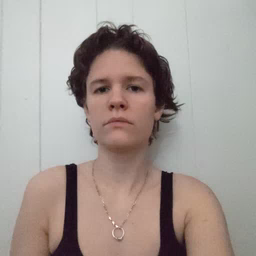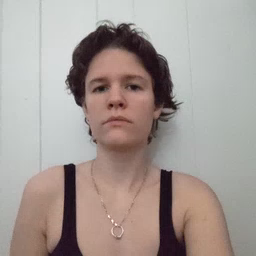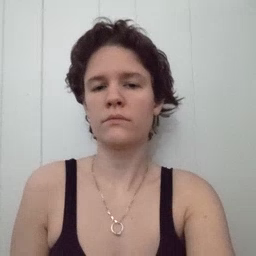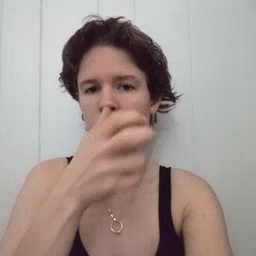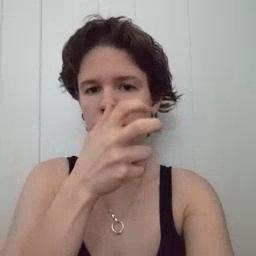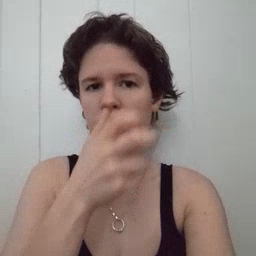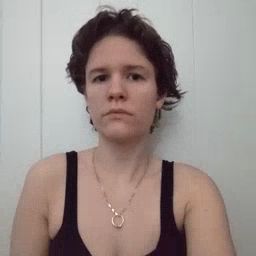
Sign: bug